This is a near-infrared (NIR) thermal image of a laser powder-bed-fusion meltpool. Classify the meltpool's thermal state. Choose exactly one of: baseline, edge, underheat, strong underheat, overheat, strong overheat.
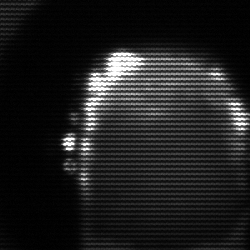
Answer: baseline